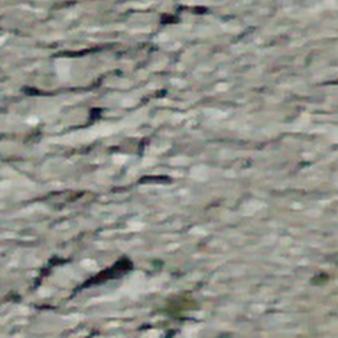
Label: other